Aerial crown-view tile of a tropical tree (Barro Colorado Island, Panama), acquired 20241014:
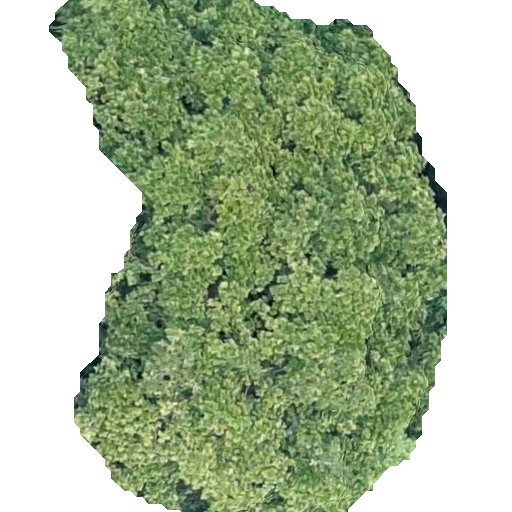
Species: Anacardium excelsum
GBIF accepted scientific name: Anacardium excelsum
Crown area: 257.051 m²